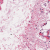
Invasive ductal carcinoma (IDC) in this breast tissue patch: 0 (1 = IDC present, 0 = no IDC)